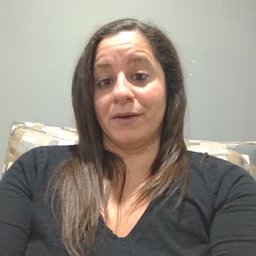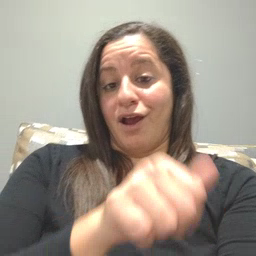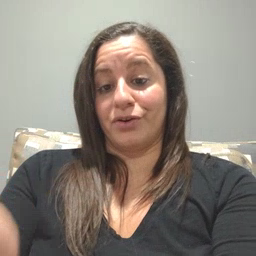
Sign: another